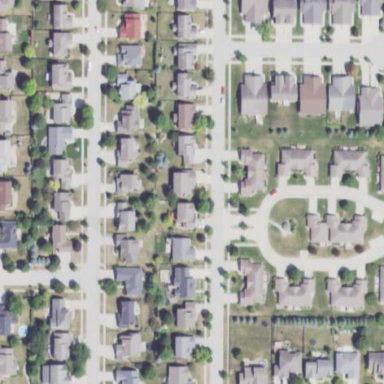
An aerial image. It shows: Residential neighbourhood.